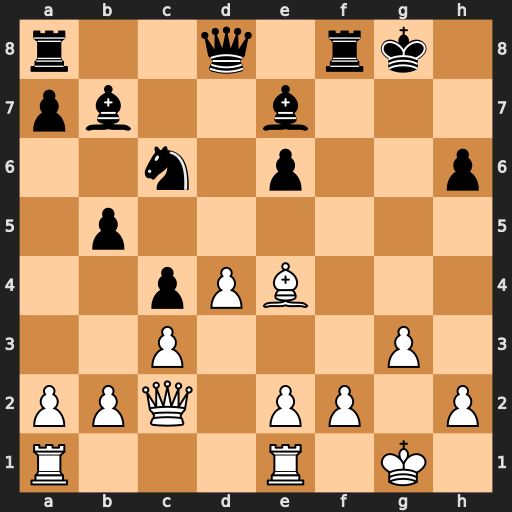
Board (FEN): r2q1rk1/pb2b3/2n1p2p/1p6/2pPB3/2P3P1/PPQ1PP1P/R3R1K1
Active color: w
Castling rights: -
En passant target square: -
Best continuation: Bxc6 Bxc6 Qg6+ Kh8 Qxh6+